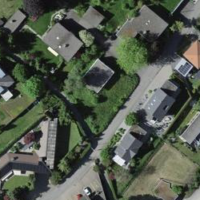
EUNIS habitat code: 54
Species observed at this site:
Cirsium arvense